Aerial crown-view tile of a tropical tree (Barro Colorado Island, Panama), acquired 20241112:
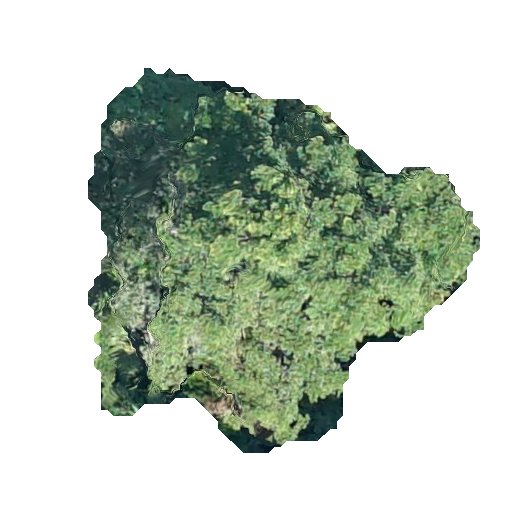
Species: Tabernaemontana arborea
GBIF accepted scientific name: Tabernaemontana arborea
Crown area: 156.296 m²